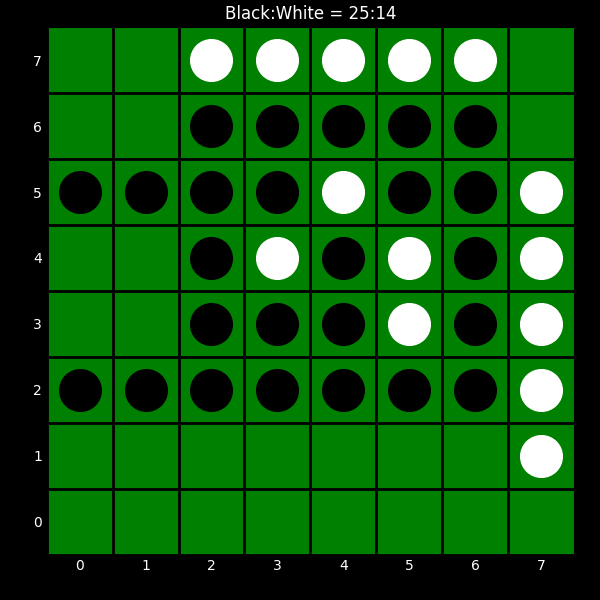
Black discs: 25
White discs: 14